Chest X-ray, PA view. Patient: 43 years old, sex F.
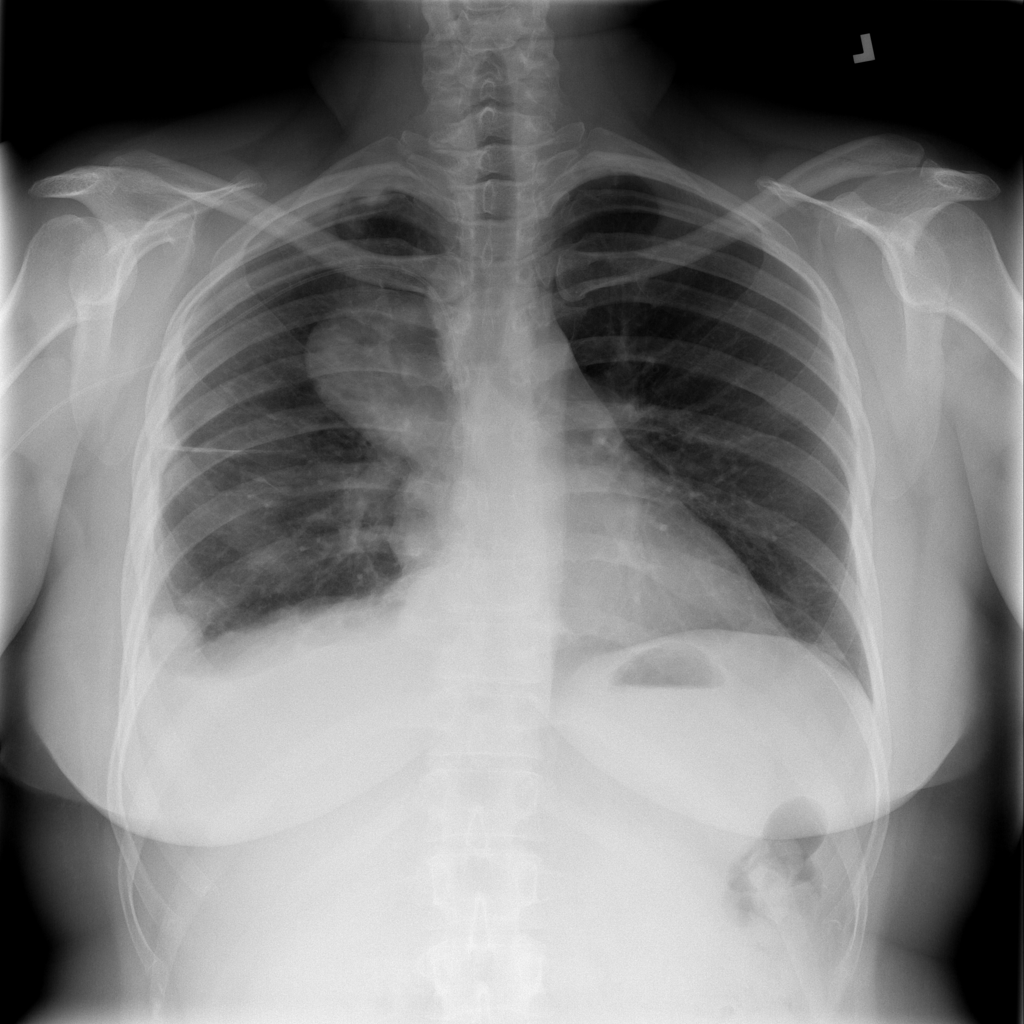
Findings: Effusion, Mass